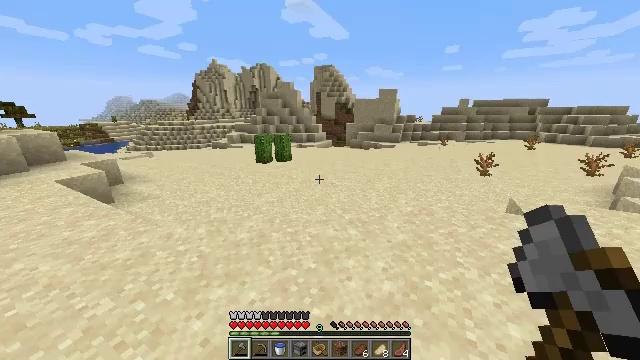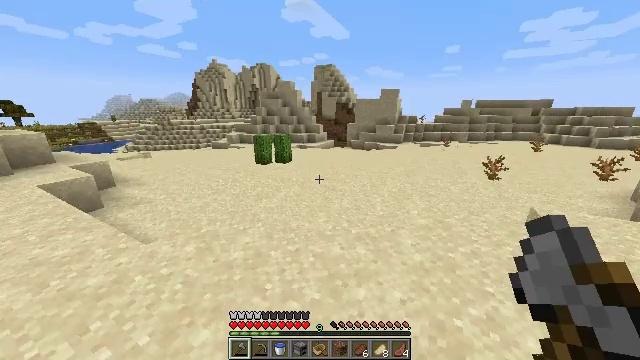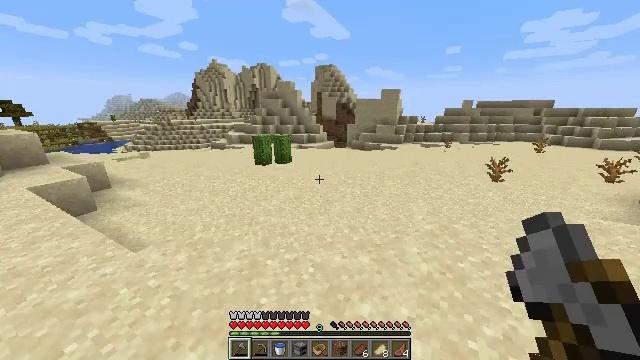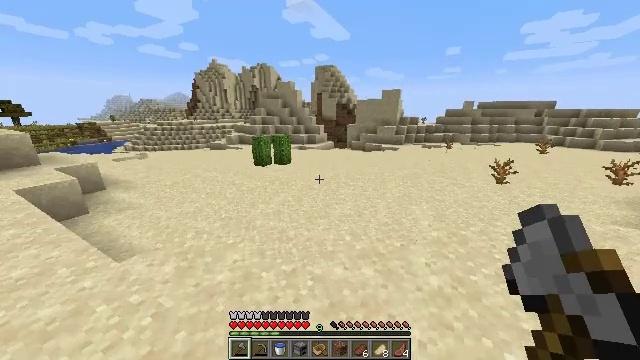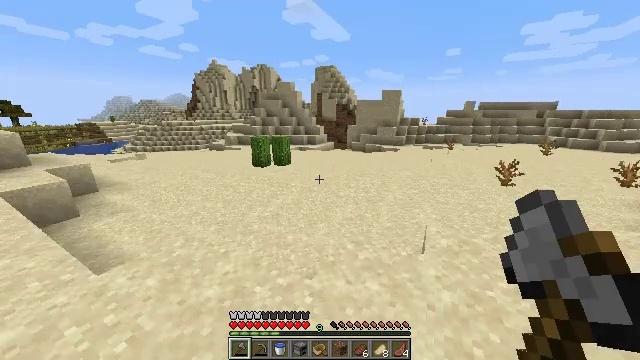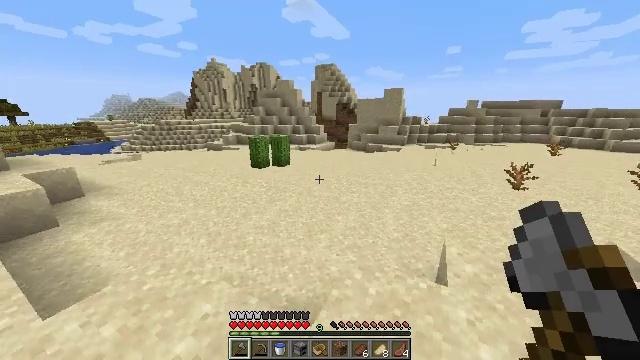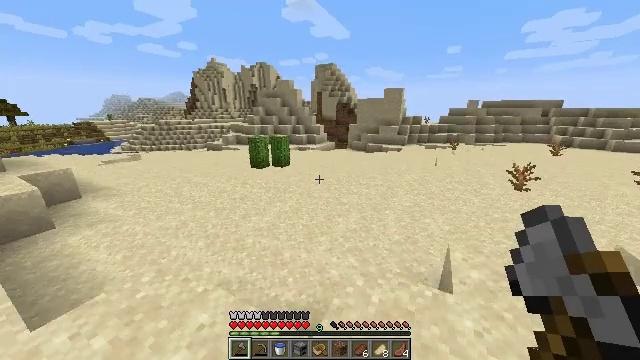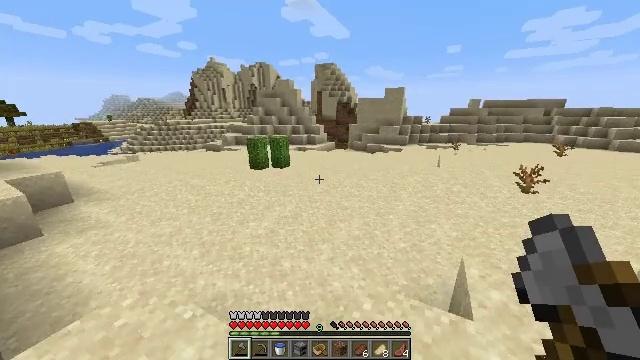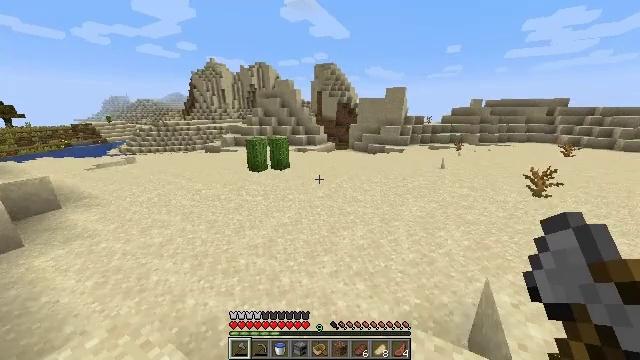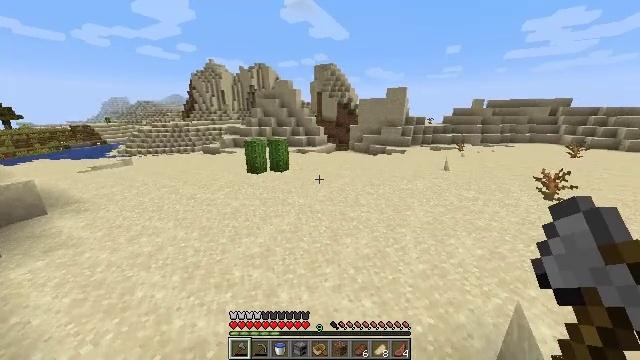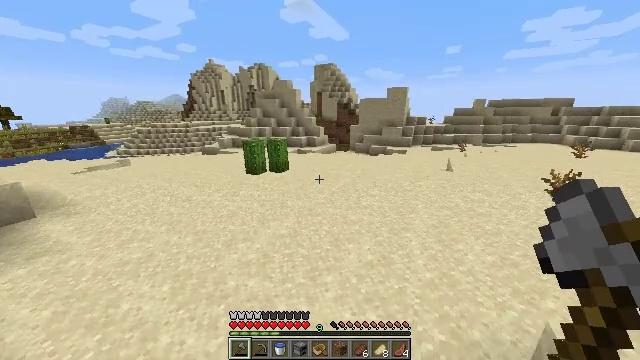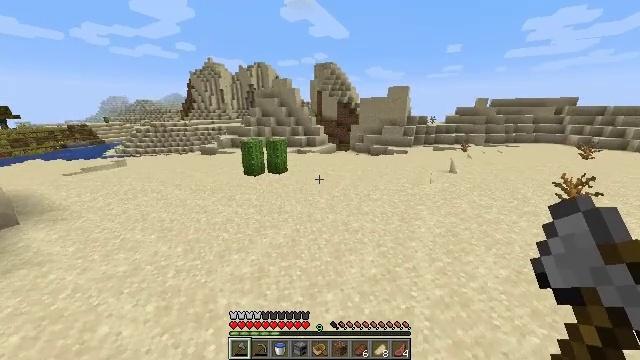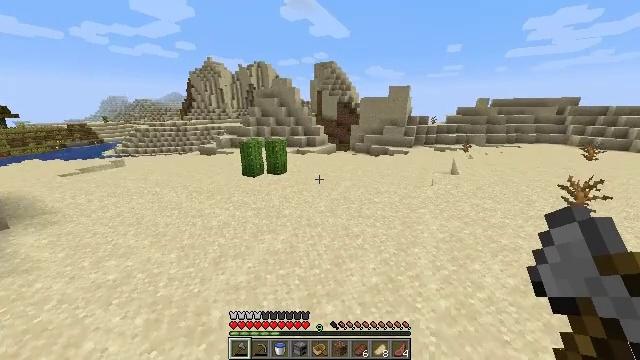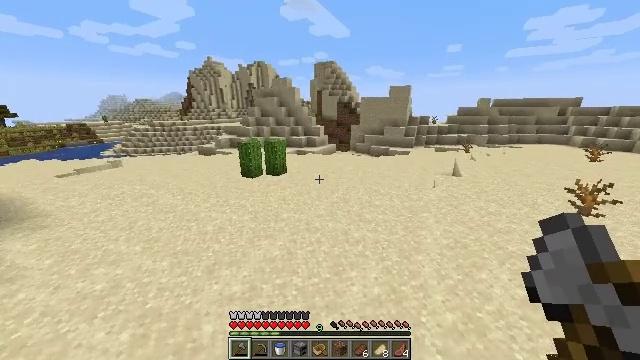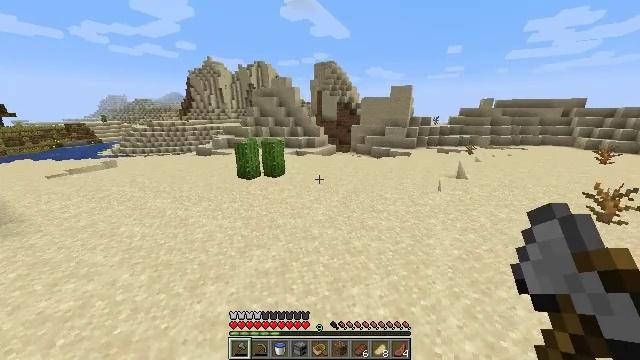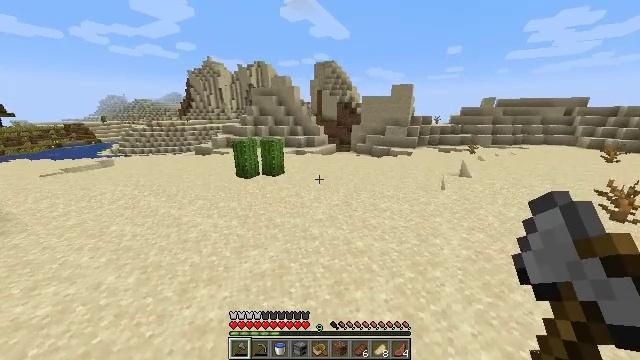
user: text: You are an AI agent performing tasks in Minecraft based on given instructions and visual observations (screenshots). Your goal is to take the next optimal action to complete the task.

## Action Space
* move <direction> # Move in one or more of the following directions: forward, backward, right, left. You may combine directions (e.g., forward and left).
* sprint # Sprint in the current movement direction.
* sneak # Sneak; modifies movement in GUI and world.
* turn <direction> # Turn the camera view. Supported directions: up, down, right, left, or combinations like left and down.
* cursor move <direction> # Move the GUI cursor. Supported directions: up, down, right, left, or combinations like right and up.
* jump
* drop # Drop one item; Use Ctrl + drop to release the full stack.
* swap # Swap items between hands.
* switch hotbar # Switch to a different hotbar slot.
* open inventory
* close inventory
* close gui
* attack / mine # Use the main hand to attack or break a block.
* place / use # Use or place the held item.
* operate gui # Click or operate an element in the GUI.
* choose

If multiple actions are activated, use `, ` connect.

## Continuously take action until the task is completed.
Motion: motion action
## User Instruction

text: Mine blue terracotta.
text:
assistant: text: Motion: move forward
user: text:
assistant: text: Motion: move forward
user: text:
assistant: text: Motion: move forward
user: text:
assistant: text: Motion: move forward
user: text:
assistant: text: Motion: move forward
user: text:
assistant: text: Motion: move forward
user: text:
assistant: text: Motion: move forward
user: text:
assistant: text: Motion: move forward
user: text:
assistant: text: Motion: move forward
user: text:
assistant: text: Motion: move forward
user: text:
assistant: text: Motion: move forward
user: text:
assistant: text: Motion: move forward
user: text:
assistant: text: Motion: move forward
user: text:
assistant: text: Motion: move forward
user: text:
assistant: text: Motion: move forward
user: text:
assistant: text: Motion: move forward
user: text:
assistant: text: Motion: move forward
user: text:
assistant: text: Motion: move forward and move right
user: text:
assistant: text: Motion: move forward and move right
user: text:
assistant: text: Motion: move forward and move right
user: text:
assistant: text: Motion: move forward and move right
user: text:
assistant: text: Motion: move forward and move right, turn left
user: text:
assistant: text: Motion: move forward and move right, turn left
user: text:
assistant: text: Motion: move forward and move right
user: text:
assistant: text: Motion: move forward
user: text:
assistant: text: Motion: move forward and move left, turn left
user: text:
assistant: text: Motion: move forward and move left
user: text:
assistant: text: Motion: move forward and move left
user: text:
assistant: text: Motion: move forward and move left
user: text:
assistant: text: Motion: move forward and move left